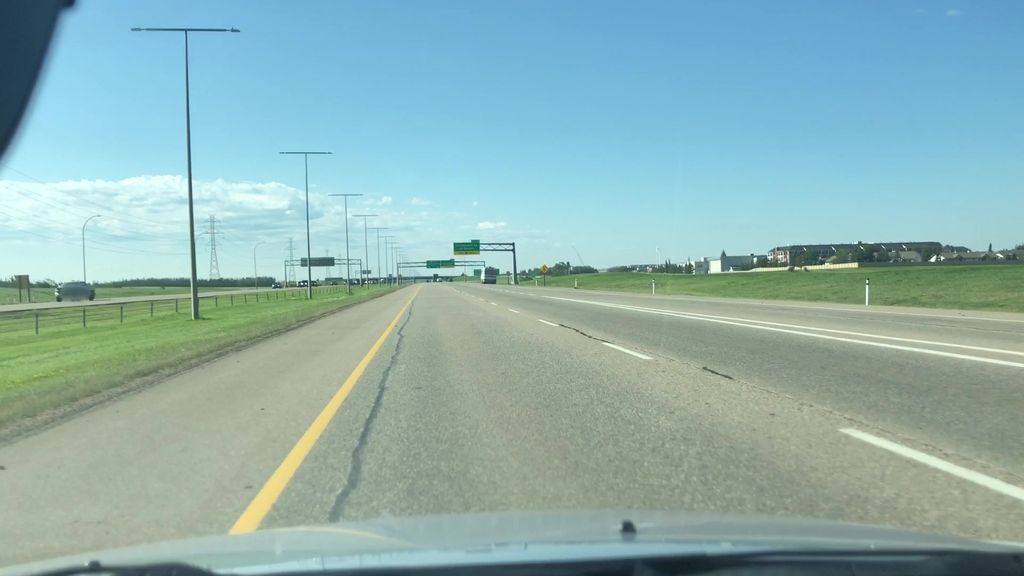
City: edmonton